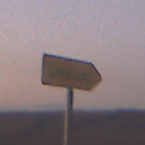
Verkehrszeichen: UmleitungswegweiserRechtsweisend
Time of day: SunriseSunset
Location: Outdoor (Nature)
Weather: PartlyCloudy
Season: NotSpecified
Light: Natural